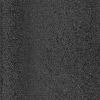
Atmospheric dust classification: dusty